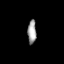
Tissue: prostate
Cell type: Myeloid cells
Senescence score: 0.7493
Nuclear area (px): 202
Mean DAPI intensity: 158.53